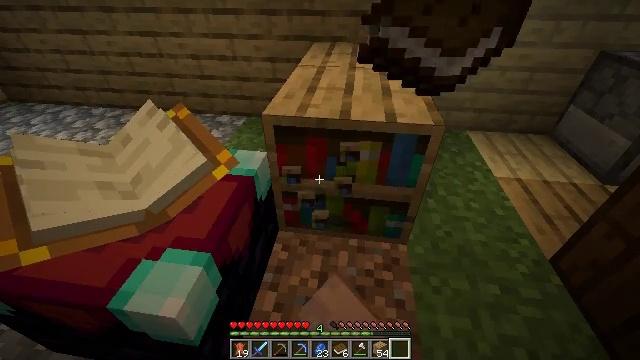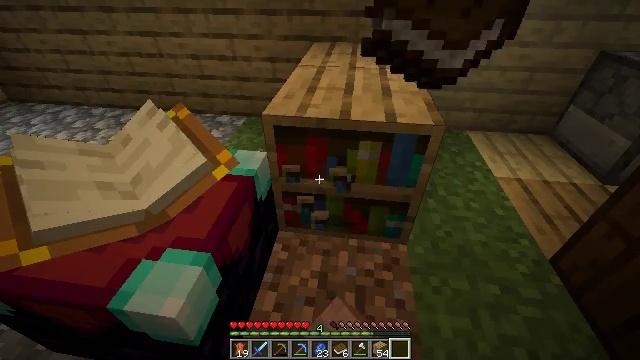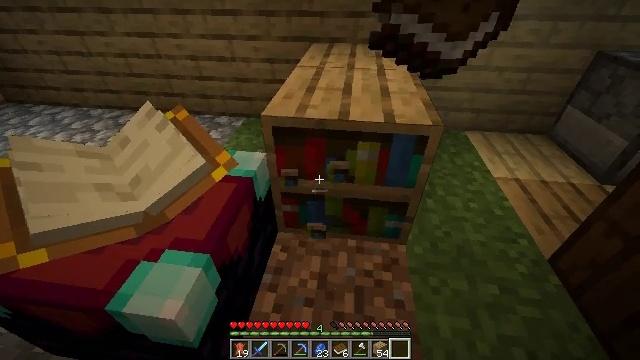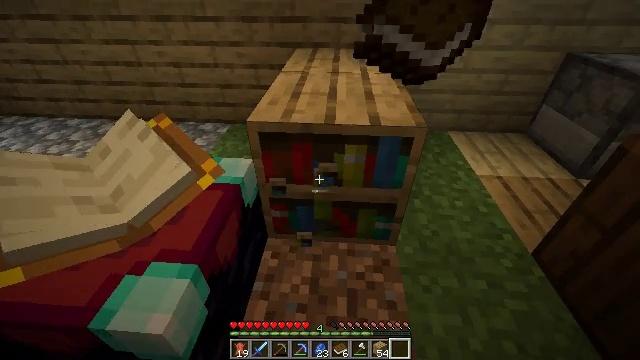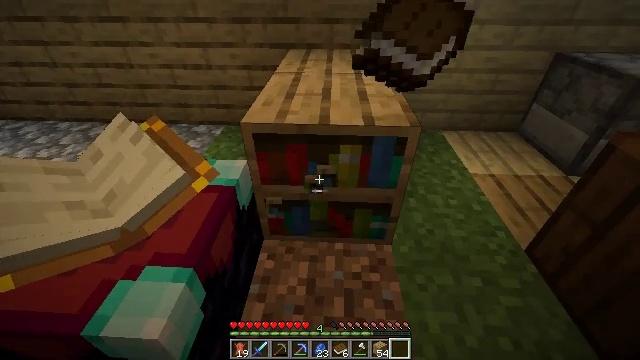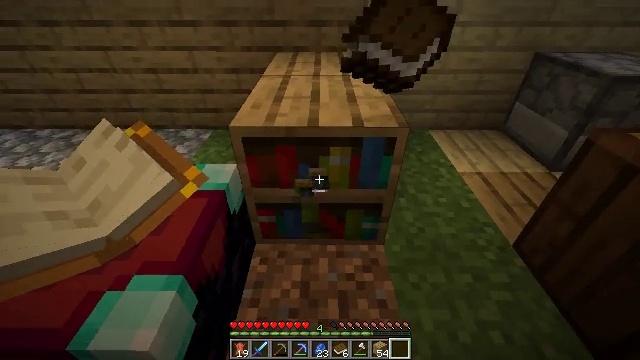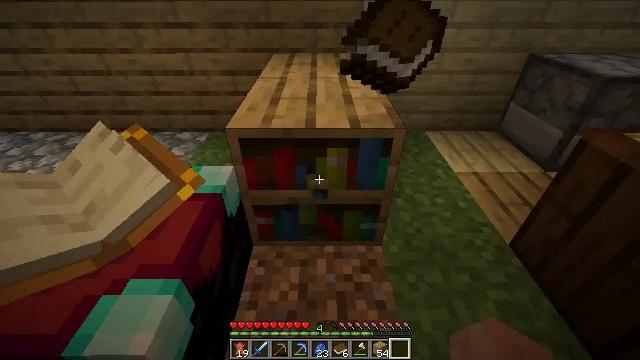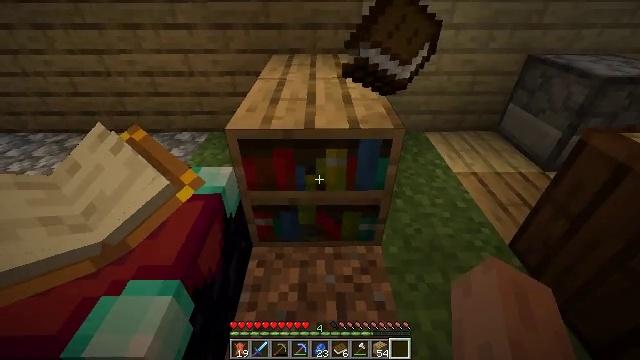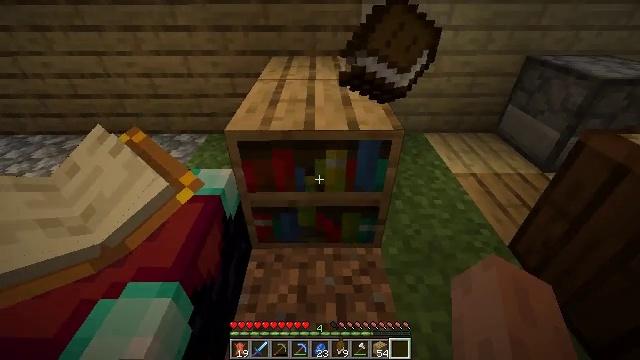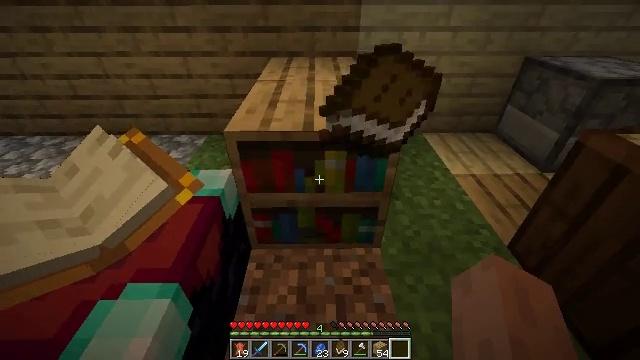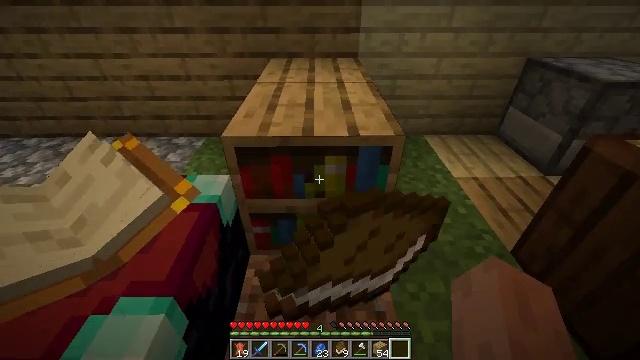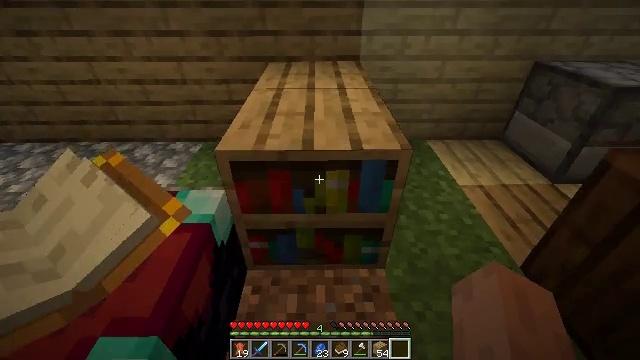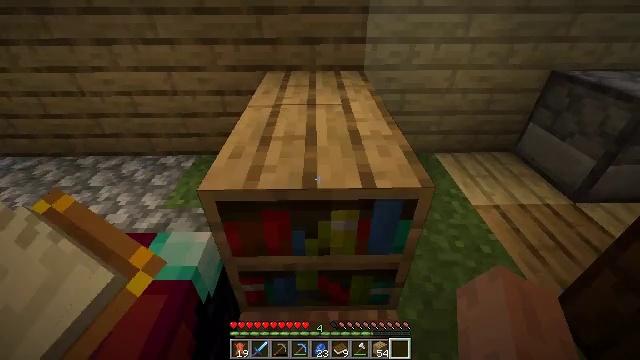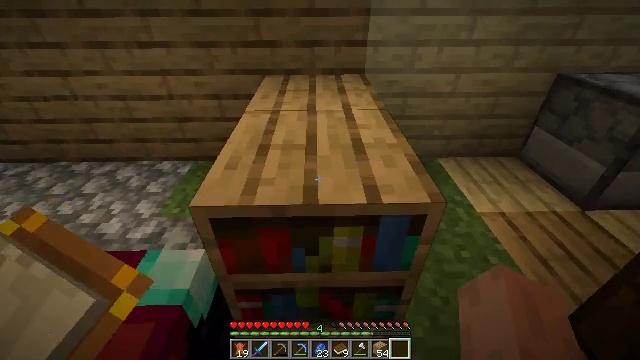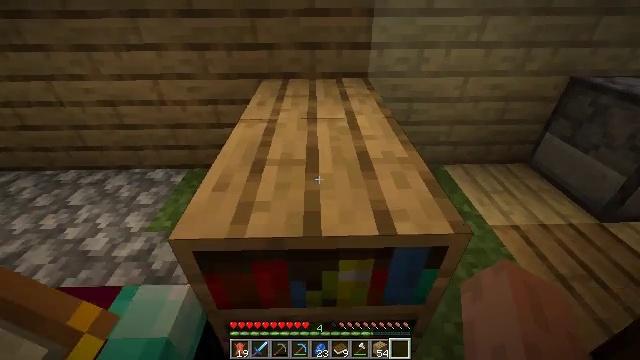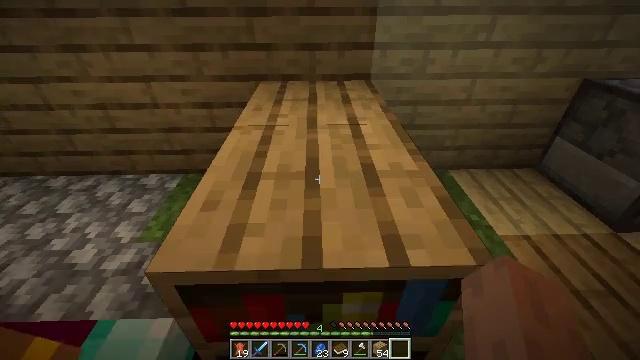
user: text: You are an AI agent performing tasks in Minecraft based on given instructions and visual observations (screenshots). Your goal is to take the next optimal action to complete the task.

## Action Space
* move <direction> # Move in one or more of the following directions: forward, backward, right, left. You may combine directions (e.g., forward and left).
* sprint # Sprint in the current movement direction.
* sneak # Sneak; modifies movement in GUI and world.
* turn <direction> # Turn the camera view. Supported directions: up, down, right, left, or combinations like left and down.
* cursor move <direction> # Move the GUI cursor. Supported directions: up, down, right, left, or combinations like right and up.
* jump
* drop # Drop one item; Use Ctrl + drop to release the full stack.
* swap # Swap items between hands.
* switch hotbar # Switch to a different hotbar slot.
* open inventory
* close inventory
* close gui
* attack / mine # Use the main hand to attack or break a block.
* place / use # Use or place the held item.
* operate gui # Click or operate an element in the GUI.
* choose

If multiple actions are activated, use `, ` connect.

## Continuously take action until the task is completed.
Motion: motion action
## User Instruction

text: Break the bookshelf for books.
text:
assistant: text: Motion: attack / mine
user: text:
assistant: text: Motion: no_op
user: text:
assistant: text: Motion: turn right
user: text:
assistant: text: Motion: turn right
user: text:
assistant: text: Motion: turn right
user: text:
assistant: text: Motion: no_op
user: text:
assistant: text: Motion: no_op
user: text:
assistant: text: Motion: no_op
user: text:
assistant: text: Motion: no_op
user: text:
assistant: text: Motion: move forward
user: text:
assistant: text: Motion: move forward
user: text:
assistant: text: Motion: move forward
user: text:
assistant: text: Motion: move forward
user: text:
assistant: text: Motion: move forward
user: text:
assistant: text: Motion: move forward
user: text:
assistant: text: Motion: move forward
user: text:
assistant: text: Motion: no_op
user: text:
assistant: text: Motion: no_op
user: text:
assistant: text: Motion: attack / mine
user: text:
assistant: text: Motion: attack / mine
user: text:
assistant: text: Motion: attack / mine
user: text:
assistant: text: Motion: attack / mine
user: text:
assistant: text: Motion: attack / mine
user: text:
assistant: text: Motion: attack / mine
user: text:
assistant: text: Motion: attack / mine
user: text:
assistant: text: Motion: attack / mine
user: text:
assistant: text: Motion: attack / mine
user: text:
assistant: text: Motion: attack / mine
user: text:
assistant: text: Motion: attack / mine
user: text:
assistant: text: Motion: attack / mine